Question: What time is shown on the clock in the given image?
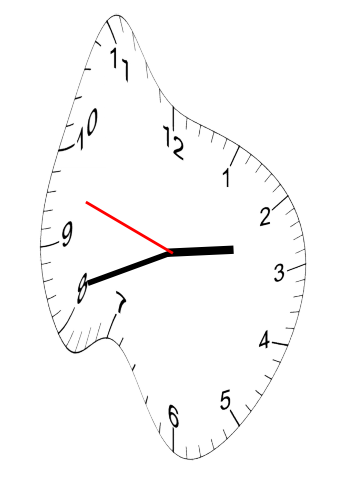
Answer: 02:41:48